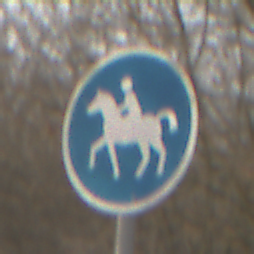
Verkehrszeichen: Reitweg
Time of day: MorningAfternoon
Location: Outdoor (Nature)
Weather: PartlyCloudy
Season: Winter
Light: Natural